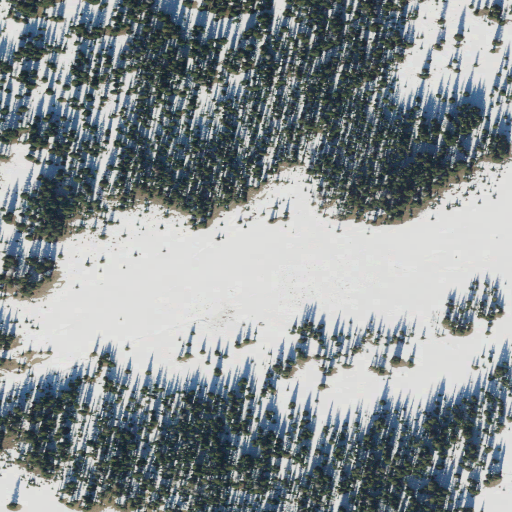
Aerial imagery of plain(s) in Utah named Johnson Park containing evergreen forest, woody wetlands, shrub, and herbaceous wetlands